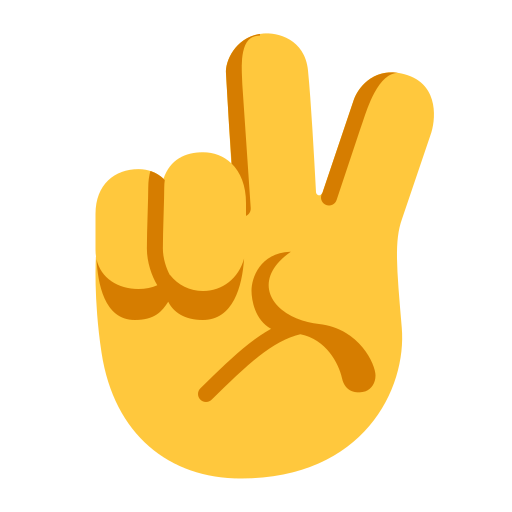
victory hand flat default